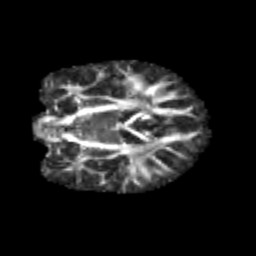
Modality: FA
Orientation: coronal
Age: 9
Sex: male
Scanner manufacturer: siemens
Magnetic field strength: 3 T
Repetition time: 3.8 s
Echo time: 0.07 s